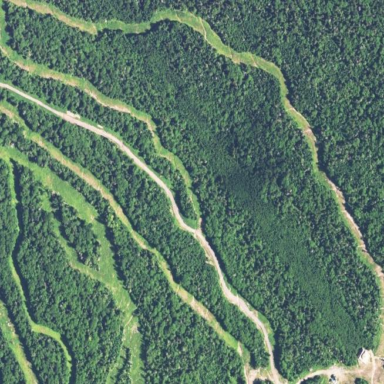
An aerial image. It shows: Coniferous forest area.